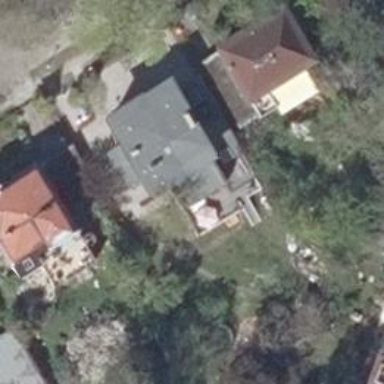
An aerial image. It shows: Detached building.